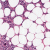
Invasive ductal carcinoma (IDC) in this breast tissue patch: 1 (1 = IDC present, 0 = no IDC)